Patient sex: F
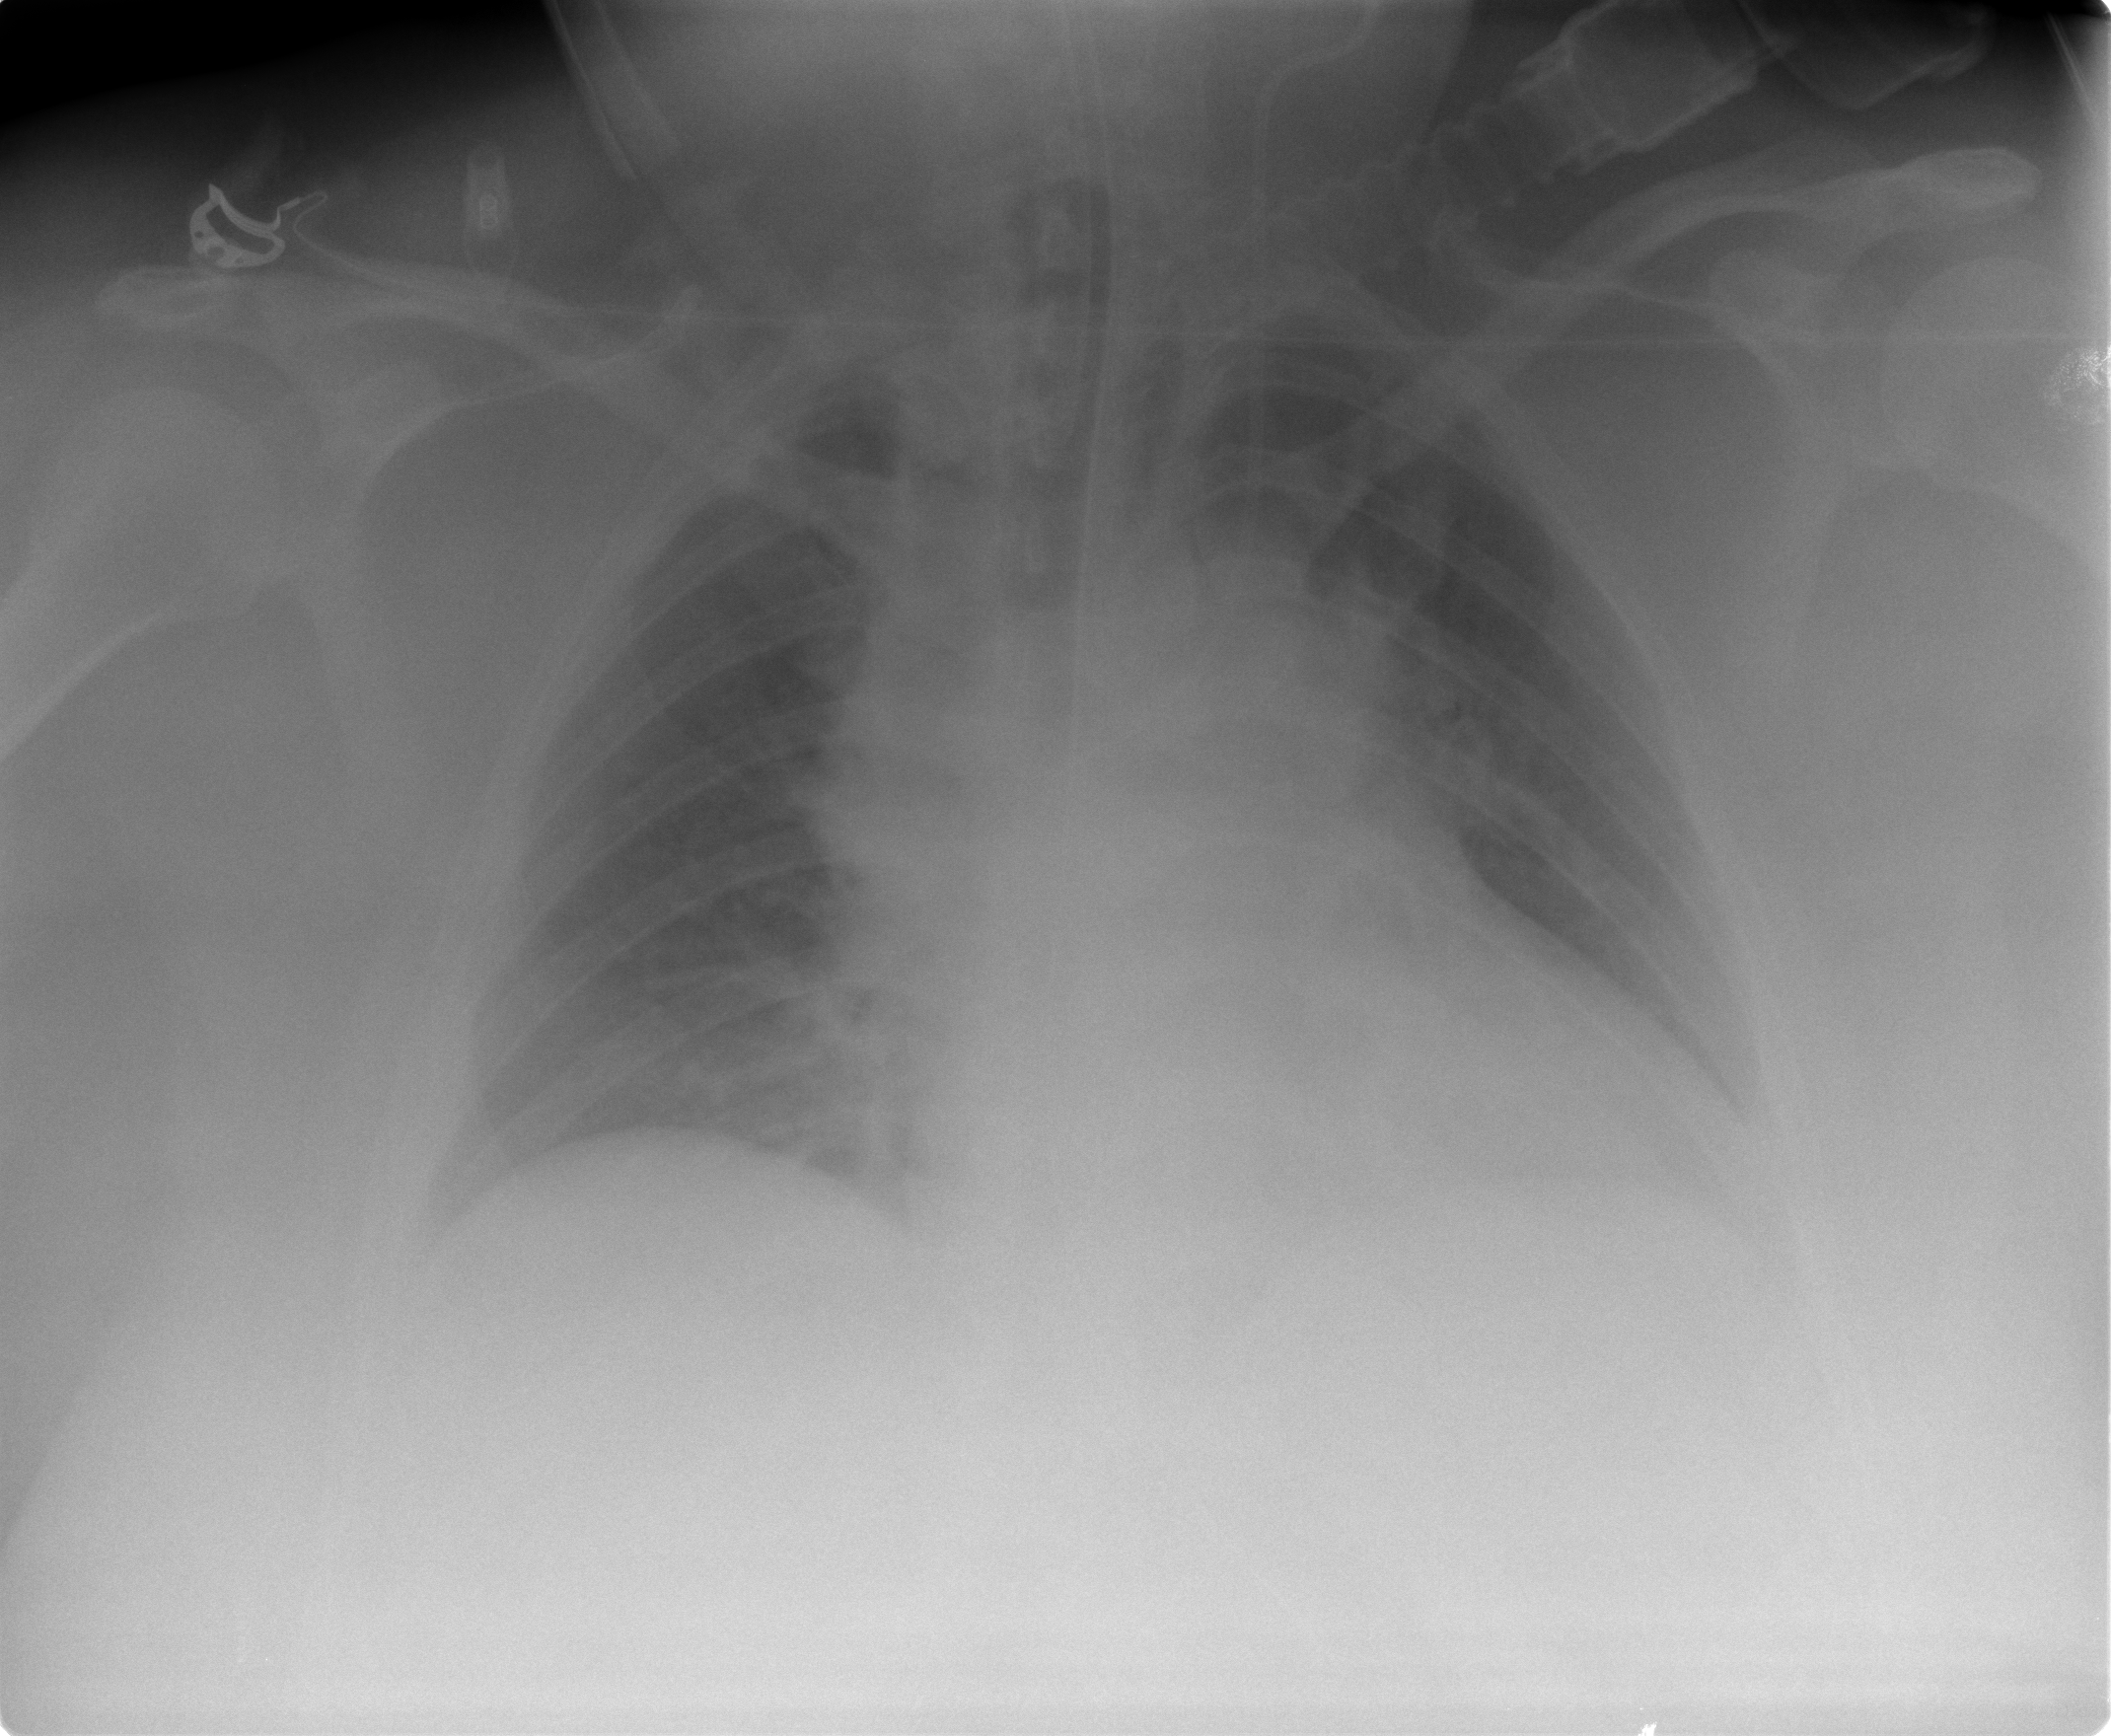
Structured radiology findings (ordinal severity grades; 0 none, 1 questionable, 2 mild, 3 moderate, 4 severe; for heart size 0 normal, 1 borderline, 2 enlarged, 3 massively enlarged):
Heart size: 2
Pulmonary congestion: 2
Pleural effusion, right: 1
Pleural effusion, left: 1
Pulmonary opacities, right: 2
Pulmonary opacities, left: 2
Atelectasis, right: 2
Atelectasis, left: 2